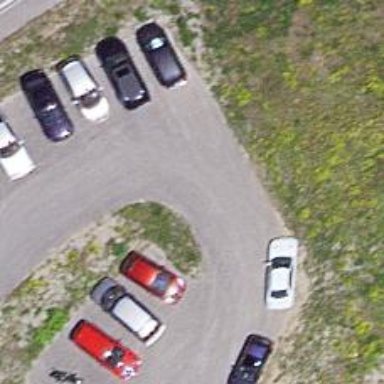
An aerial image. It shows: Road serving as parking aisle.